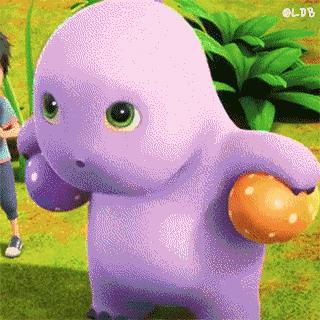
Label: nailong